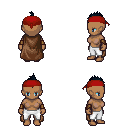
a pixel art fantasy rpg character, female body template, human, dark skin, brown cape, white pants, raven mohawk hairstyle, red bandana, leather bracers, four views (front, back, left, right), 2x2 character sprite sheet, small pixel art, hard edges, no anti-aliasing